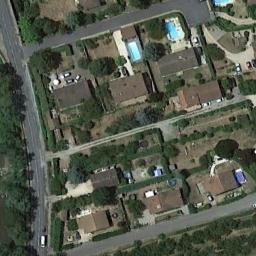
Label: residential